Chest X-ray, PA view. Patient: 31 years old, sex F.
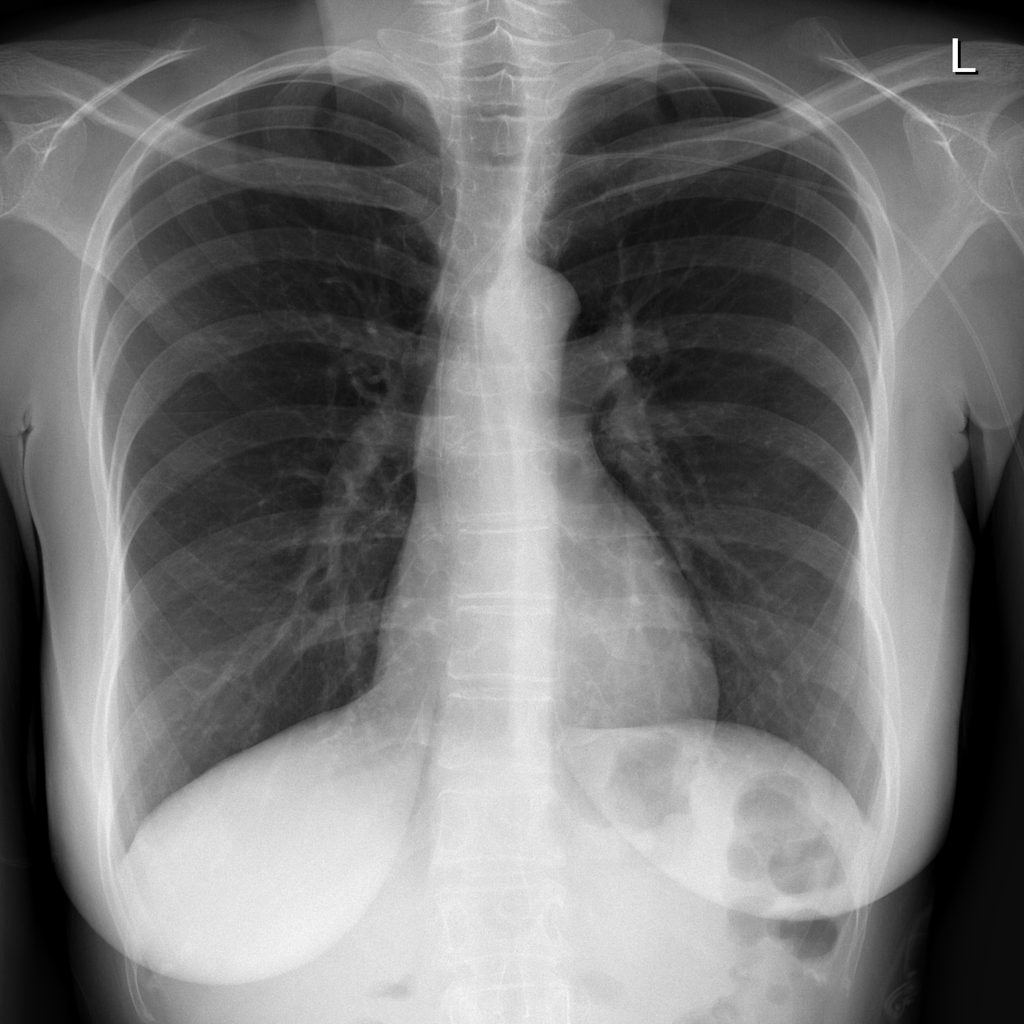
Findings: No Finding